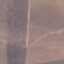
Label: AnnualCrop